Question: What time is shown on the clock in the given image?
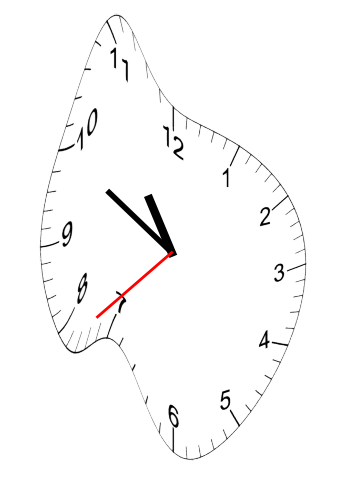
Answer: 10:49:38